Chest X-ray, PA view. Patient: 29 years old, sex M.
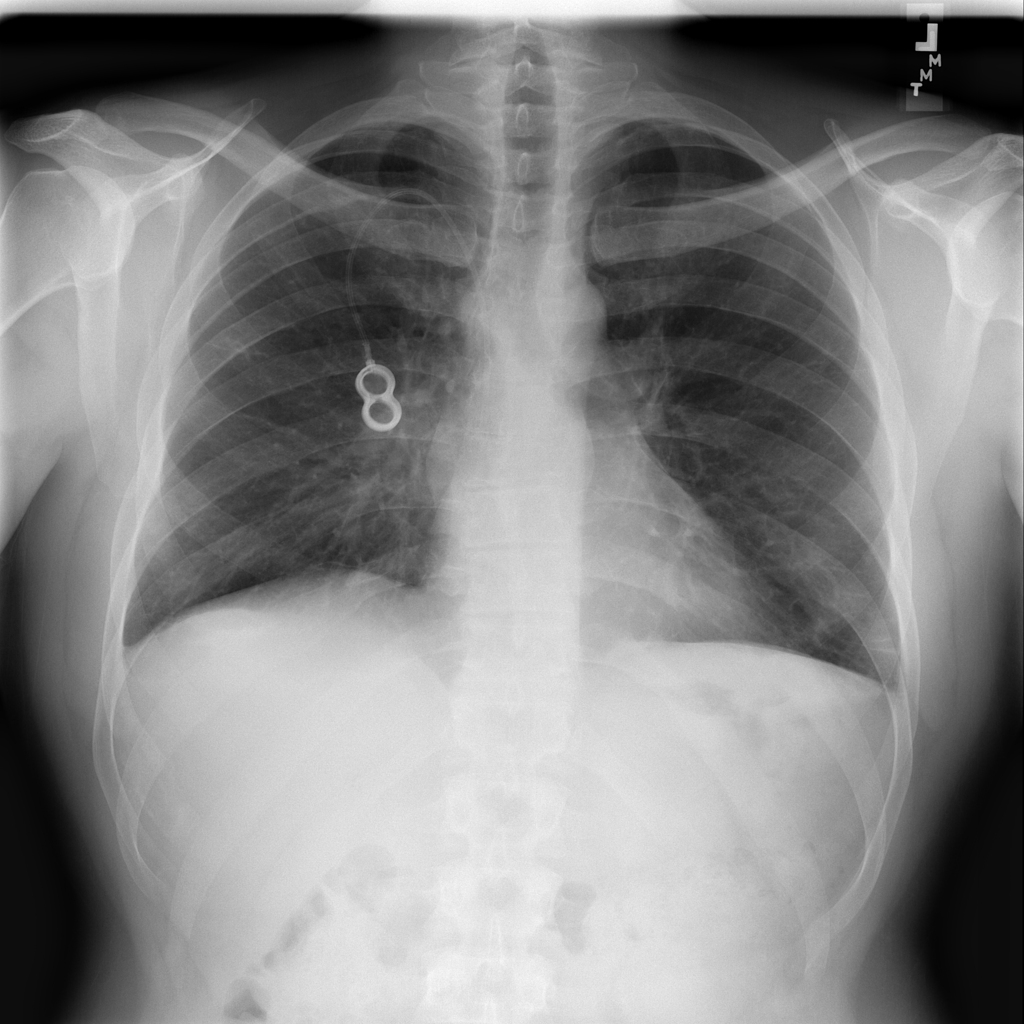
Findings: Mass